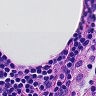
Metastatic tissue present: no